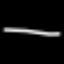
Label: line